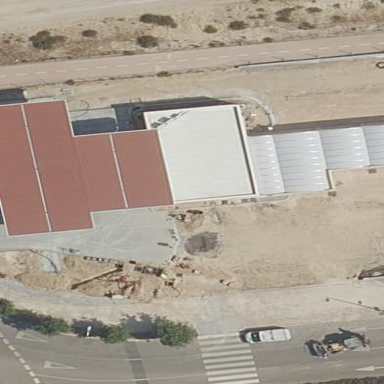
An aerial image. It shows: Service building for fuel station.